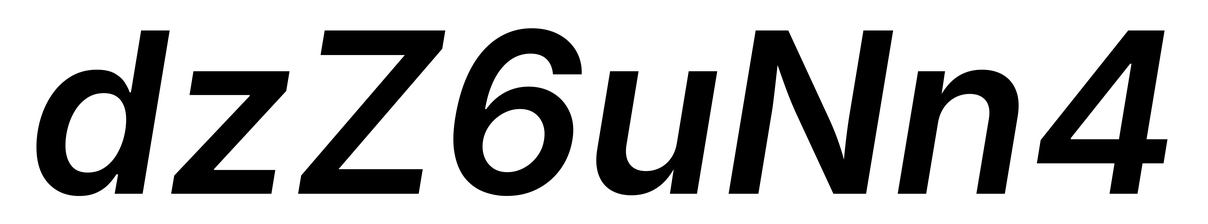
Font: Inter-Italic_SemiBold_Italic